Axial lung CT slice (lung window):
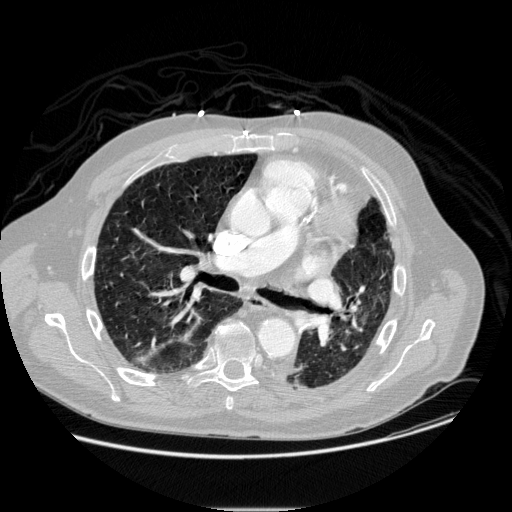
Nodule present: no